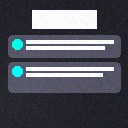
Screen state: on